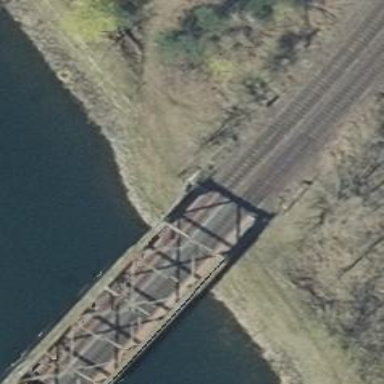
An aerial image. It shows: Railway yard with bridge over the rail.